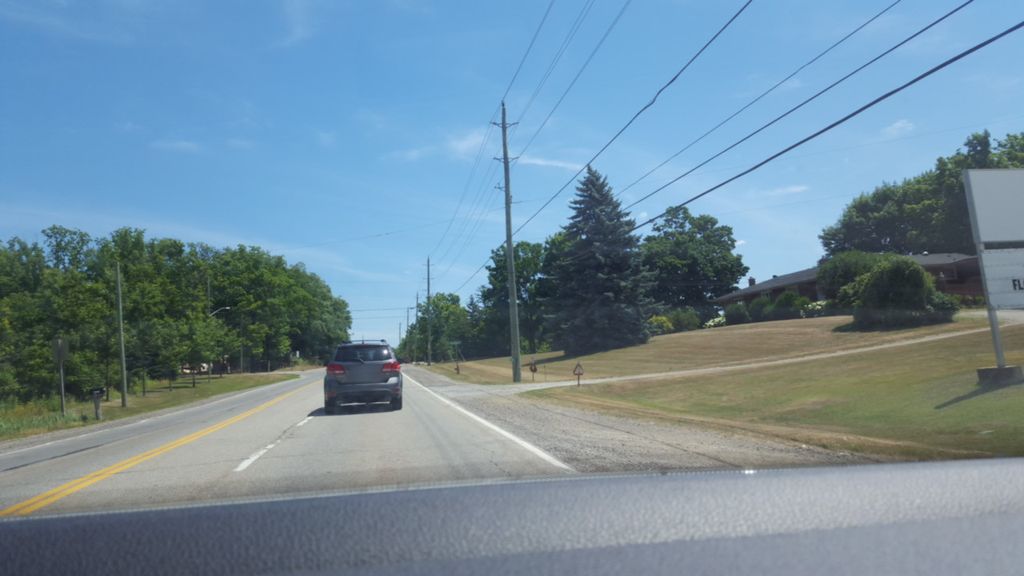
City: hamilton